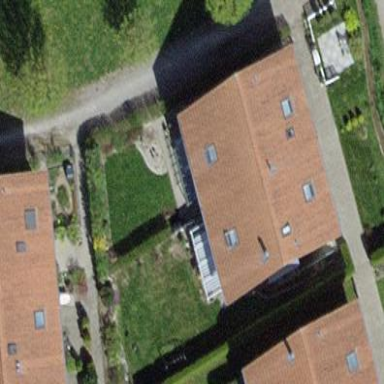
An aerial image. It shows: Terrace-style building with gabled roof.